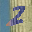
Label: 2